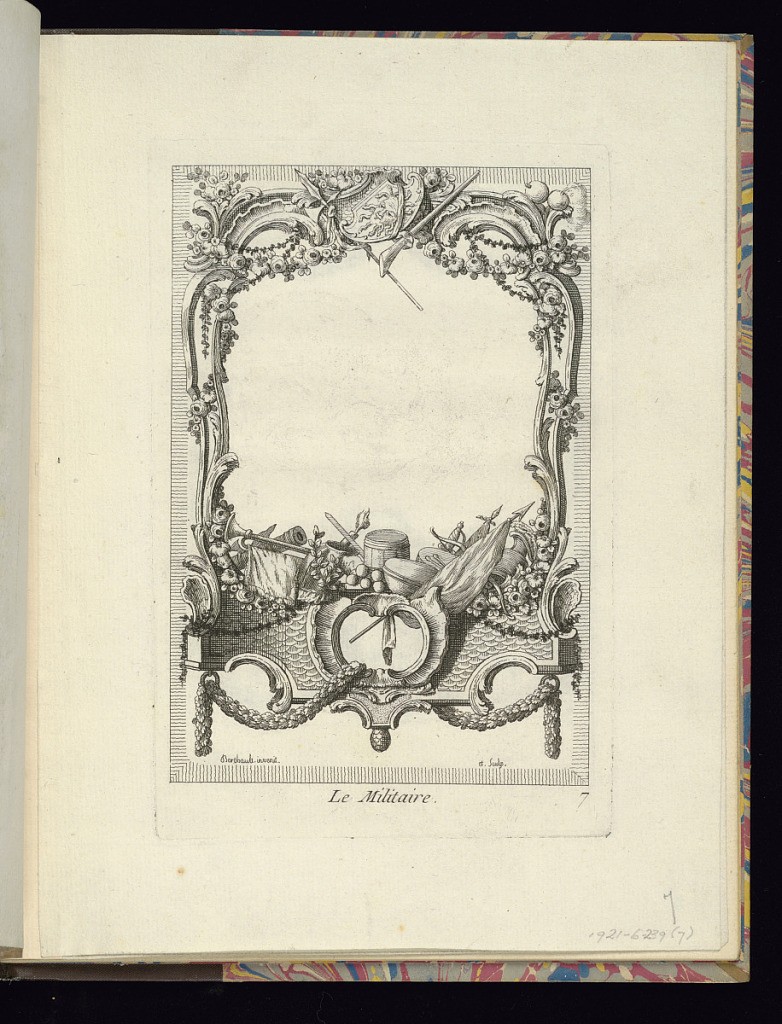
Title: Le Militaire
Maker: Pierre-Gabriel Berthault, French, 1737–1831
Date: ca. 1758
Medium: Etching and engraving on laid paper
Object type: Print
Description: Design of a rocaille frame with scrolls, flowers, and military attributes, including a rifle, a speak, an ax, drums, a horn, a cannon, flags, and a helmet. The plate is signed and numbered.